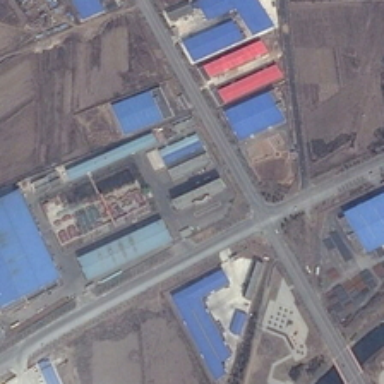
Some buildings and bareland are in an industrial area .